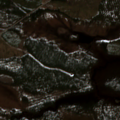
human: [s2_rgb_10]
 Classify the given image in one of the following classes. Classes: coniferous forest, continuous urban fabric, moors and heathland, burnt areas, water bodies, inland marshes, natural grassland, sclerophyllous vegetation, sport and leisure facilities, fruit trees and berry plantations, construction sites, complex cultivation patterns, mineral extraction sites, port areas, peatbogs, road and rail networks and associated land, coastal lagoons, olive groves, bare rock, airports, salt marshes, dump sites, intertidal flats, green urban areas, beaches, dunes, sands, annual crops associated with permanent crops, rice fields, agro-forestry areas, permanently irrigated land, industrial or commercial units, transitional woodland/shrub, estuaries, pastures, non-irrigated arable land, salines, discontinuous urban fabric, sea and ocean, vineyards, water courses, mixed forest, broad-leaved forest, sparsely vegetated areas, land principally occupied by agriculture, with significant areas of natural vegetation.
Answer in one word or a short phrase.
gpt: coniferous forest, transitional woodland/shrub